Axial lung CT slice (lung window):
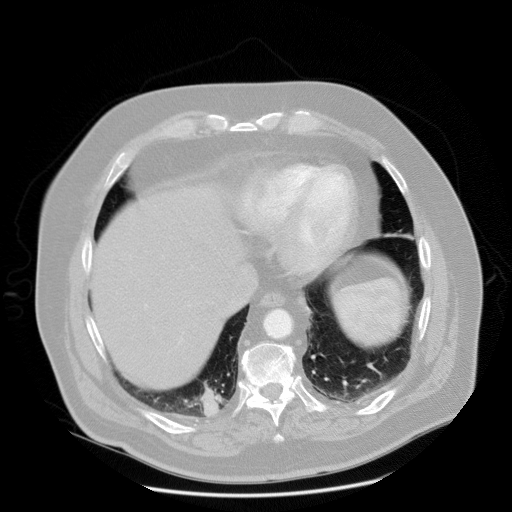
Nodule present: no